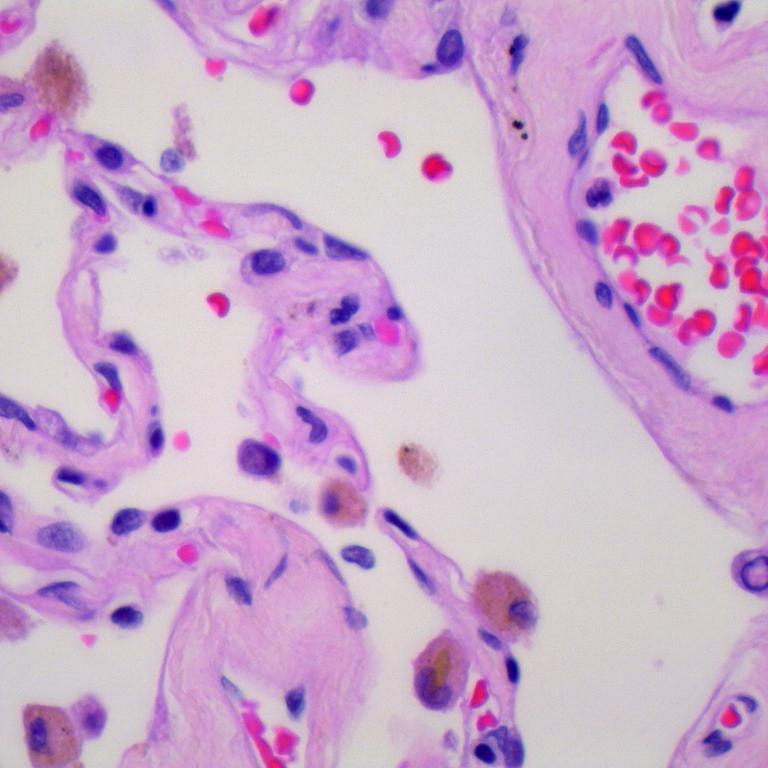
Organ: lung
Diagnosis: benign